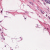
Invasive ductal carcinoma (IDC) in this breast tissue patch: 0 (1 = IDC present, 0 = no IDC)